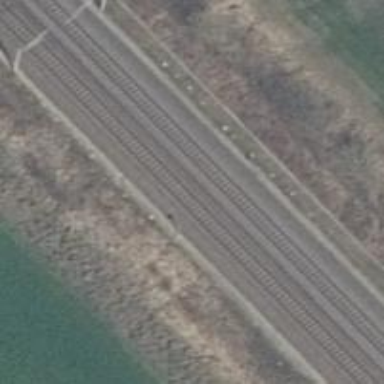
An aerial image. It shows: Railway signal.